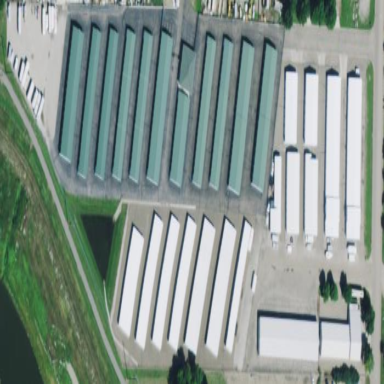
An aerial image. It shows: Industrial area used for storage.